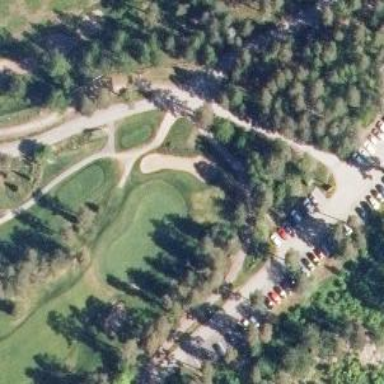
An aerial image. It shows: View of golf hole.